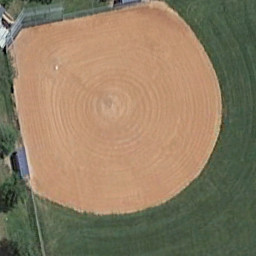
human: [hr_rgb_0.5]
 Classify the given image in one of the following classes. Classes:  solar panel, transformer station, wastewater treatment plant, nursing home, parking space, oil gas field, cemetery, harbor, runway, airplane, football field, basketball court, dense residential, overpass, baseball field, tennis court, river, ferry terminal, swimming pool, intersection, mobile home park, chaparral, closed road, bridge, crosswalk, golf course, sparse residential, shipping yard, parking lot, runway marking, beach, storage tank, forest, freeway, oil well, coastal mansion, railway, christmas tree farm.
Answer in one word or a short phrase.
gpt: baseball field